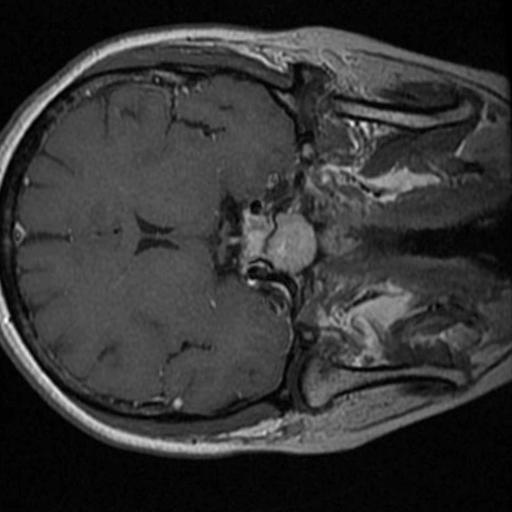
Label: brain_tumor